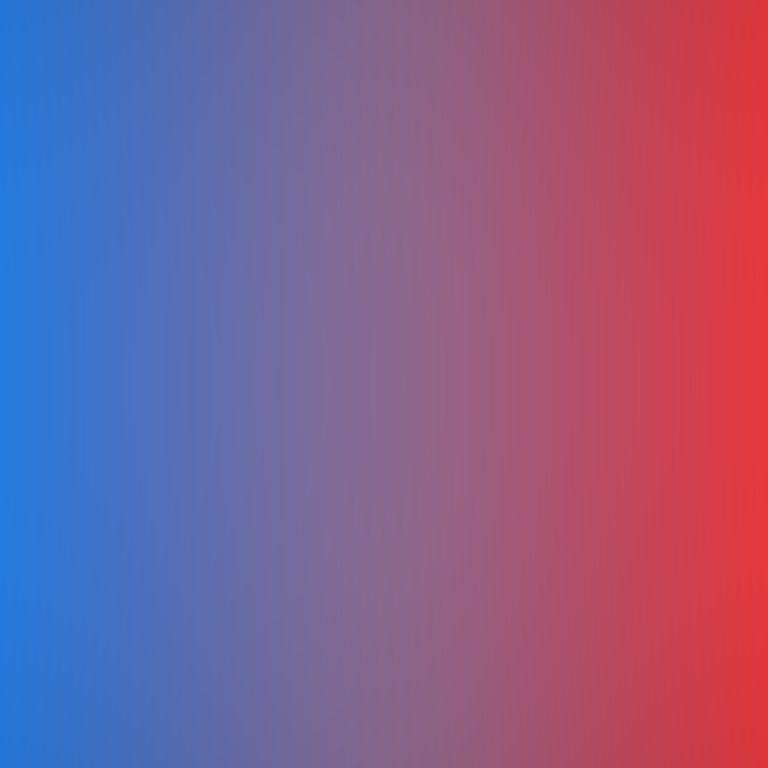
Abstract light effect, smooth gradient from blue to red, calm atmosphere, soft blend, no room, no furniture, no objects.